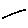
Label: line